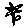
Label: flower